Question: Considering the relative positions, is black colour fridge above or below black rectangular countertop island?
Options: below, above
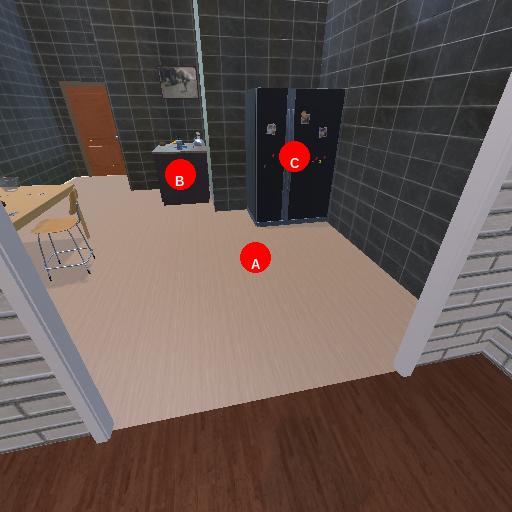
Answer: below